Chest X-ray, AP view. Patient: 58 years old, sex M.
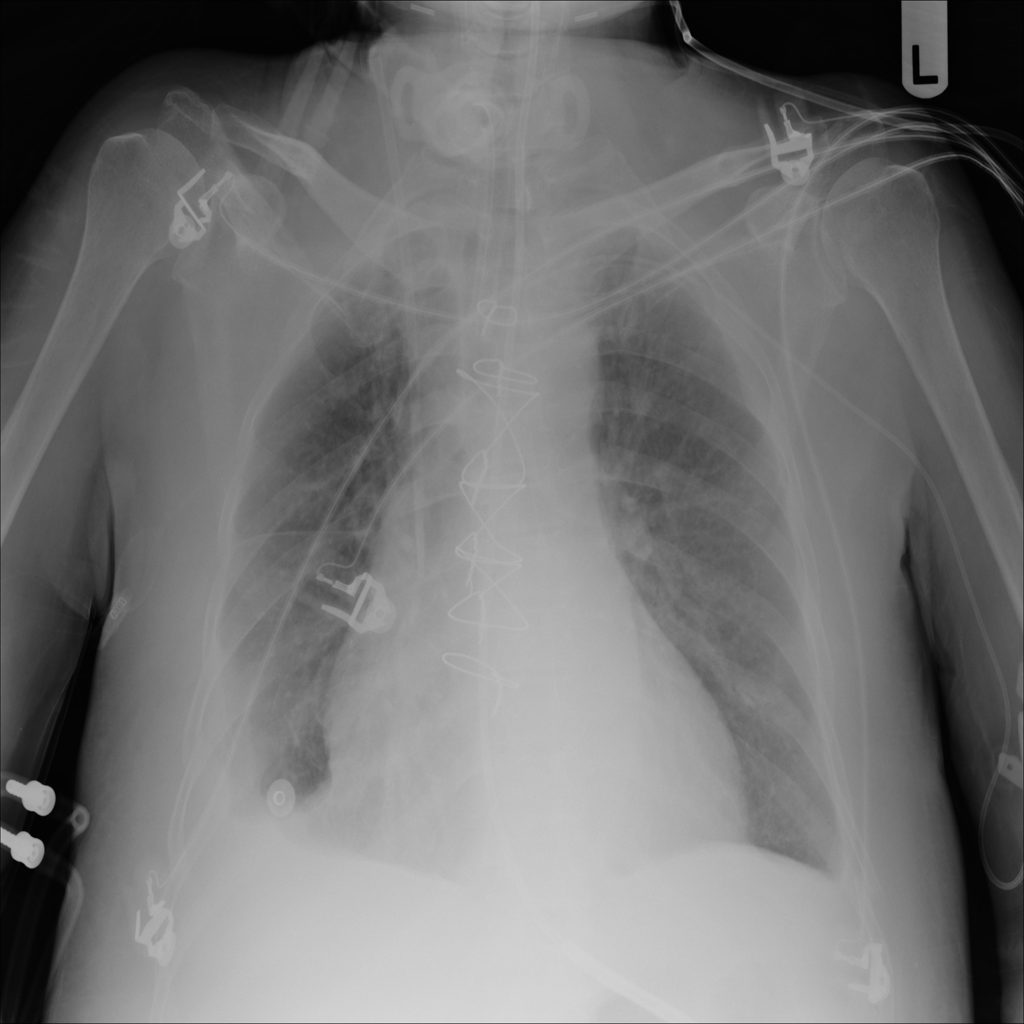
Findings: No Finding